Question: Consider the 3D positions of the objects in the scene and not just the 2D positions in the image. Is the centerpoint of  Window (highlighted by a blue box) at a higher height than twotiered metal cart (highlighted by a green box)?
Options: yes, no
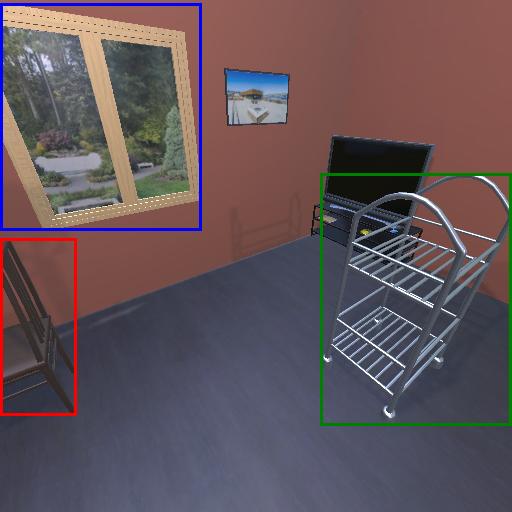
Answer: yes